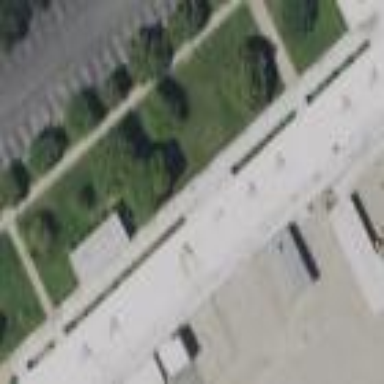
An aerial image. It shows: View of roof of building.